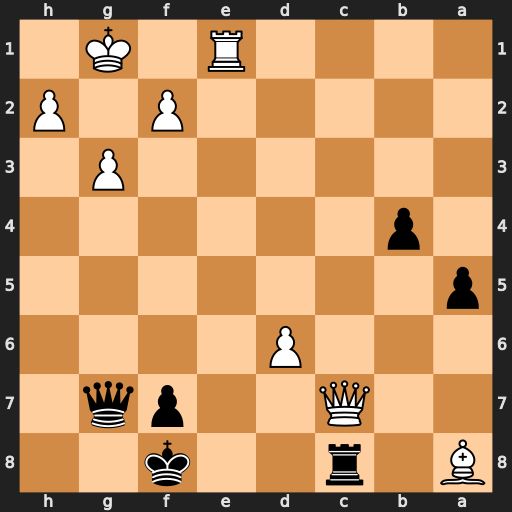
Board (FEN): B1r2k2/2Q2pq1/3P4/p7/1p6/6P1/5P1P/4R1K1
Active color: b
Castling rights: -
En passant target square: -
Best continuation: Rxc7 dxc7 Qc3